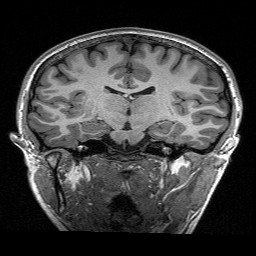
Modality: T1w
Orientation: sagittal
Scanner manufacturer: siemens
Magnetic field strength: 3 T